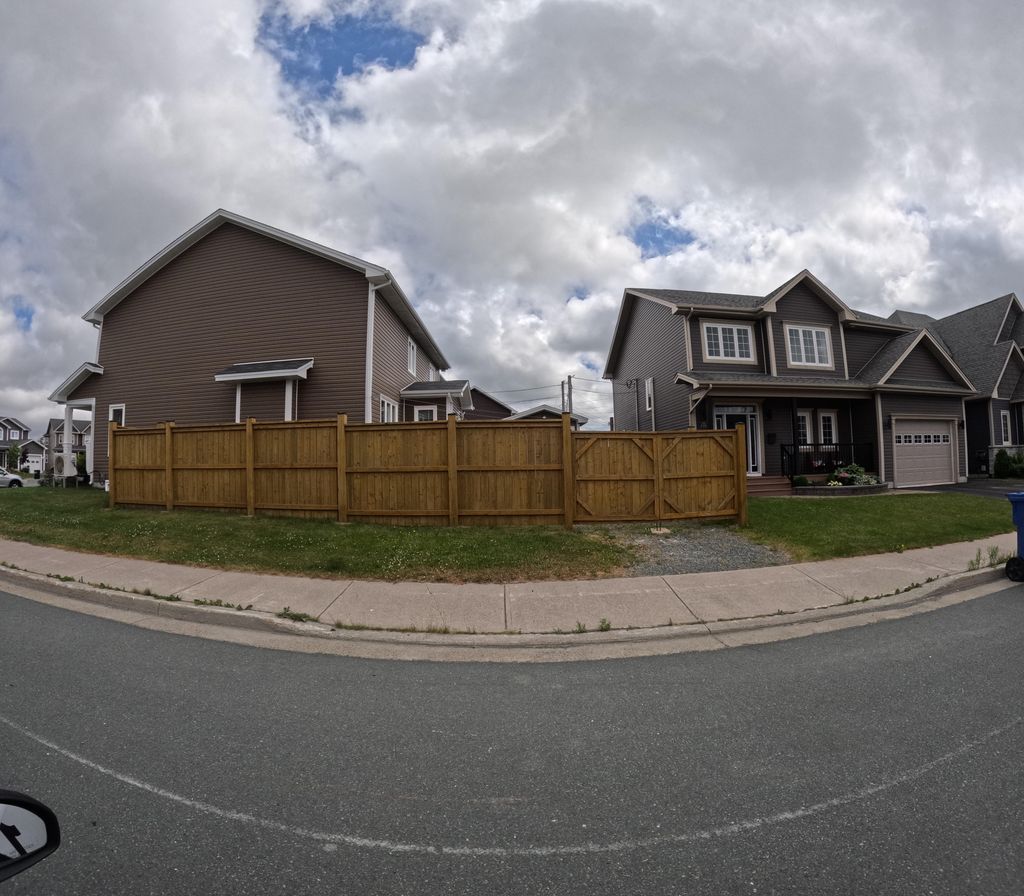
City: st_johns